Question: I made my own small thread-safe (confirmed it using many tests)library similar to <URL>. What it basically does is that every thread has its queue and the queue has an Handle. Using this handler every other thread can put runnable or callable in the queue.
So just to check how it performs under heavy load, I made a small program where i generate 1000 threads and each thread posts 10 Runnables in all other threads (i.e., 999 other threads) and then finally every thread sens a shutdown request to every other thread. This works fine if i perform it for <500 threads. Once I have more than 700, the program never ends and ultimately there is an OutOfMemoryError. When i profiled it, I got the below results:

Plot of memory used to memory free with time
and below is the log:
---
-8.035: [GC 170956K->2635K(517952K), <PHONE> secs]
-8.610: [GC 170955K->15507K(512832K), <PHONE> secs]
9.543: [GC 175507K->36673K(516928K), <PHONE> secs]
8.610: [GC 170955K->15507K(512832K), <PHONE> secs]
9.543: [GC 175507K->36673K(516928K), <PHONE> secs]
10.321: [GC 196673K->54009K(488896K), <PHONE> secs]
11.431: [GC 185977K->84189K(502912K), <PHONE> secs]
12.818: [GC 216157K->111017K(458752K), <PHONE> secs]
16.660: [GC 198825K->144073K(470528K), <PHONE> secs]
17.616: [GC 231881K->156962K(479424K), <PHONE> secs]
18.407: [GC 247490K->177262K(483584K), <PHONE> secs]
18.924: [GC 268206K->194510K(481216K), <PHONE> secs]
19.446: [GC 285454K->210302K(487168K), <PHONE> secs]
20.022: [GC 308734K->225446K(485120K), <PHONE> secs]
20.610: [GC 323878K->242026K(490624K), <PHONE> secs]
21.109: [GC 348010K->260490K(489216K), <PHONE> secs]
21.692: [GC 366474K->280570K(491200K), <PHONE> secs]
22.359: [GC 389114K->300690K(491200K), <PHONE> secs]
23.097: [GC 409234K->321958K(490944K), <PHONE> secs]
23.722: [GC 430374K->340846K(491136K), <PHONE> secs]
24.060: [Full GC 340846K->303754K(491136K), 2.<PHONE> secs]
26.727: [GC 412170K->324490K(492096K), <PHONE> secs]
27.235: [GC 434698K->345614K(491968K), <PHONE> secs]
27.510: [Full GC 345614K->334283K(491968K), 2.<PHONE> secs]
29.968: [Full GC 444491K->349326K(491968K), 2.<PHONE> secs]
32.817: [Full GC 459534K->348355K(491968K), 3.<PHONE> secs]
36.553: [Full GC 458563K->371805K(491968K), 2.<PHONE> secs]
39.211: [Full GC 459776K->395739K(491968K), 2.<PHONE> secs]
41.654: [Full GC 459776K->409135K(491968K), 2.<PHONE> secs]
44.113: [Full GC 459776K->396769K(491968K), 3.<PHONE> secs]
47.930: [Full GC 459775K->415668K(491968K), 2.<PHONE> secs]
51.051: [Full GC 459775K->425117K(491968K), 2.<PHONE> secs]
53.886: [Full GC 459775K->432457K(491968K), 2.<PHONE> secs]
56.192: [Full GC 459775K->422948K(491968K), 3.<PHONE> secs]
59.651: [Full GC 459775K->436339K(491968K), 2.<PHONE> secs]
62.136: [Full GC 459775K->441349K(491968K), 2.<PHONE> secs]
64.433: [Full GC 459775K->445241K(491968K), 2.<PHONE> secs]
66.750: [Full GC 459775K->437517K(491968K), 3.<PHONE> secs]
70.109: [Full GC 459776K->447665K(491968K), <PHONE> secs]
72.069: [Full GC 459776K->449837K(491968K), <PHONE> secs]
73.966: [Full GC 459776K->451969K(491968K), <PHONE> secs]
75.956: [Full GC 459776K->445178K(491968K), 3.<PHONE> secs]
and so on forever till error was thrown.
Further I found out that once the threads started terminating, the # came down till 167, but the rest never terminated.
There cannot be any race conditions, because it performs well for <500 threads. Now I know it might be due to starvation, but if starvation was the reason, then it would have occurred when there were 1000 threads and not when only 150 were left.
What can be the reason for this?
The below is a short snippet of the code:
'''
protected static <T> Future<T> execute(final Double id, Callable<T> call)
{
if(call==null)
throw new NullPointerException("Callable is null");
synchronized(id)
{
if(mapBoolean.get(id))
{
setPollTime(0);
throw new RejectedExecutionException();
}
RunnableFuture<T> ftask = new FutureTask<T>(call);
LinkedBlockingQueue<Runnable> queue = map.get(id);
queue.add(ftask);//System.out.println("added");
return ftask;
}
}
'''
and this is the code where it is executed
'''
public static void loop() throws InterruptedException
{
LinkedBlockingQueue<Runnable> queue = map.get(tlocal.get());
Random random = new Random();// This is used instead of Math.random() so that
//there is less contention on Math.random(). See the API Documentation of Math.random()
while(!Thread.currentThread().isInterrupted())
{
try{
//Runnable runnable = queue.take(); cannot be used, as we will have to synchronize the whole block for
//atomicity, see @link shutDown() for more info
Runnable runnable = queue.poll(pollTime, TimeUnit.MILLISECONDS);
if(runnable!=null)//if the polled object is not null, if null try again
{
runnable.run();
}
'''
For shutdown:
'''
synchronized(id)
{
mapBoolean.put(id, !shut);
}
'''
PS: Mine is a dual core machine with 2GB ram
PPS: Heap size allocated is 512
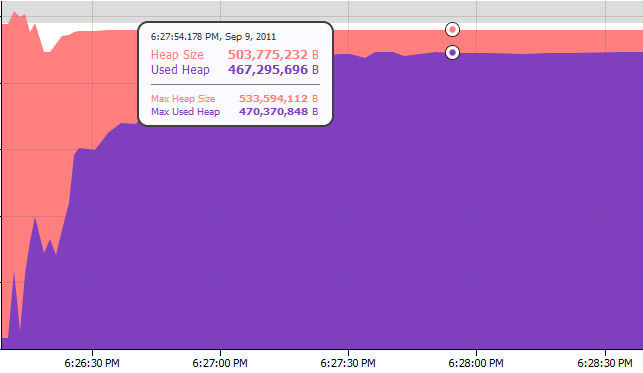
Answer: Basically you've got an N memory problem - each of the 1000 threads is generating 10 runnables in ~1000 threads, so you've got 10,000,000 runnables.
When you create a program which has N memory usage, you shouldn't be surprised to see the memory increasing as you increase N. Eventually you've got to the stage where you're basically thrashing the GC.
Note that this can very easily show up race conditions which occur in other situations - you should never assume that just because the program works in "easy" conditions, that means there are no race conditions in your code. It just means that you don't have any race conditions. Subtle race conditions are the hardest to find.
What happens if you change the allocated heap size so that the GC doesn't thrash, e.g. to 1.25GB? You may well find that it performs a lot better but still doesn't quite finish (e.g. gets down to just a few threads).